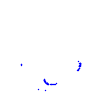
Particle: proton